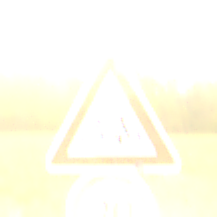
Verkehrszeichen: RadverkehrRechts
Zusatzzeichen unten: Geschwindigkeit20
Umgebung: Outdoor, Nature
Tageszeit: SunriseSunset
Wetter: PartlyCloudy
Licht: Natural
Jahreszeit: NotSpecified
Kontrast: MediumContrast